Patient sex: M
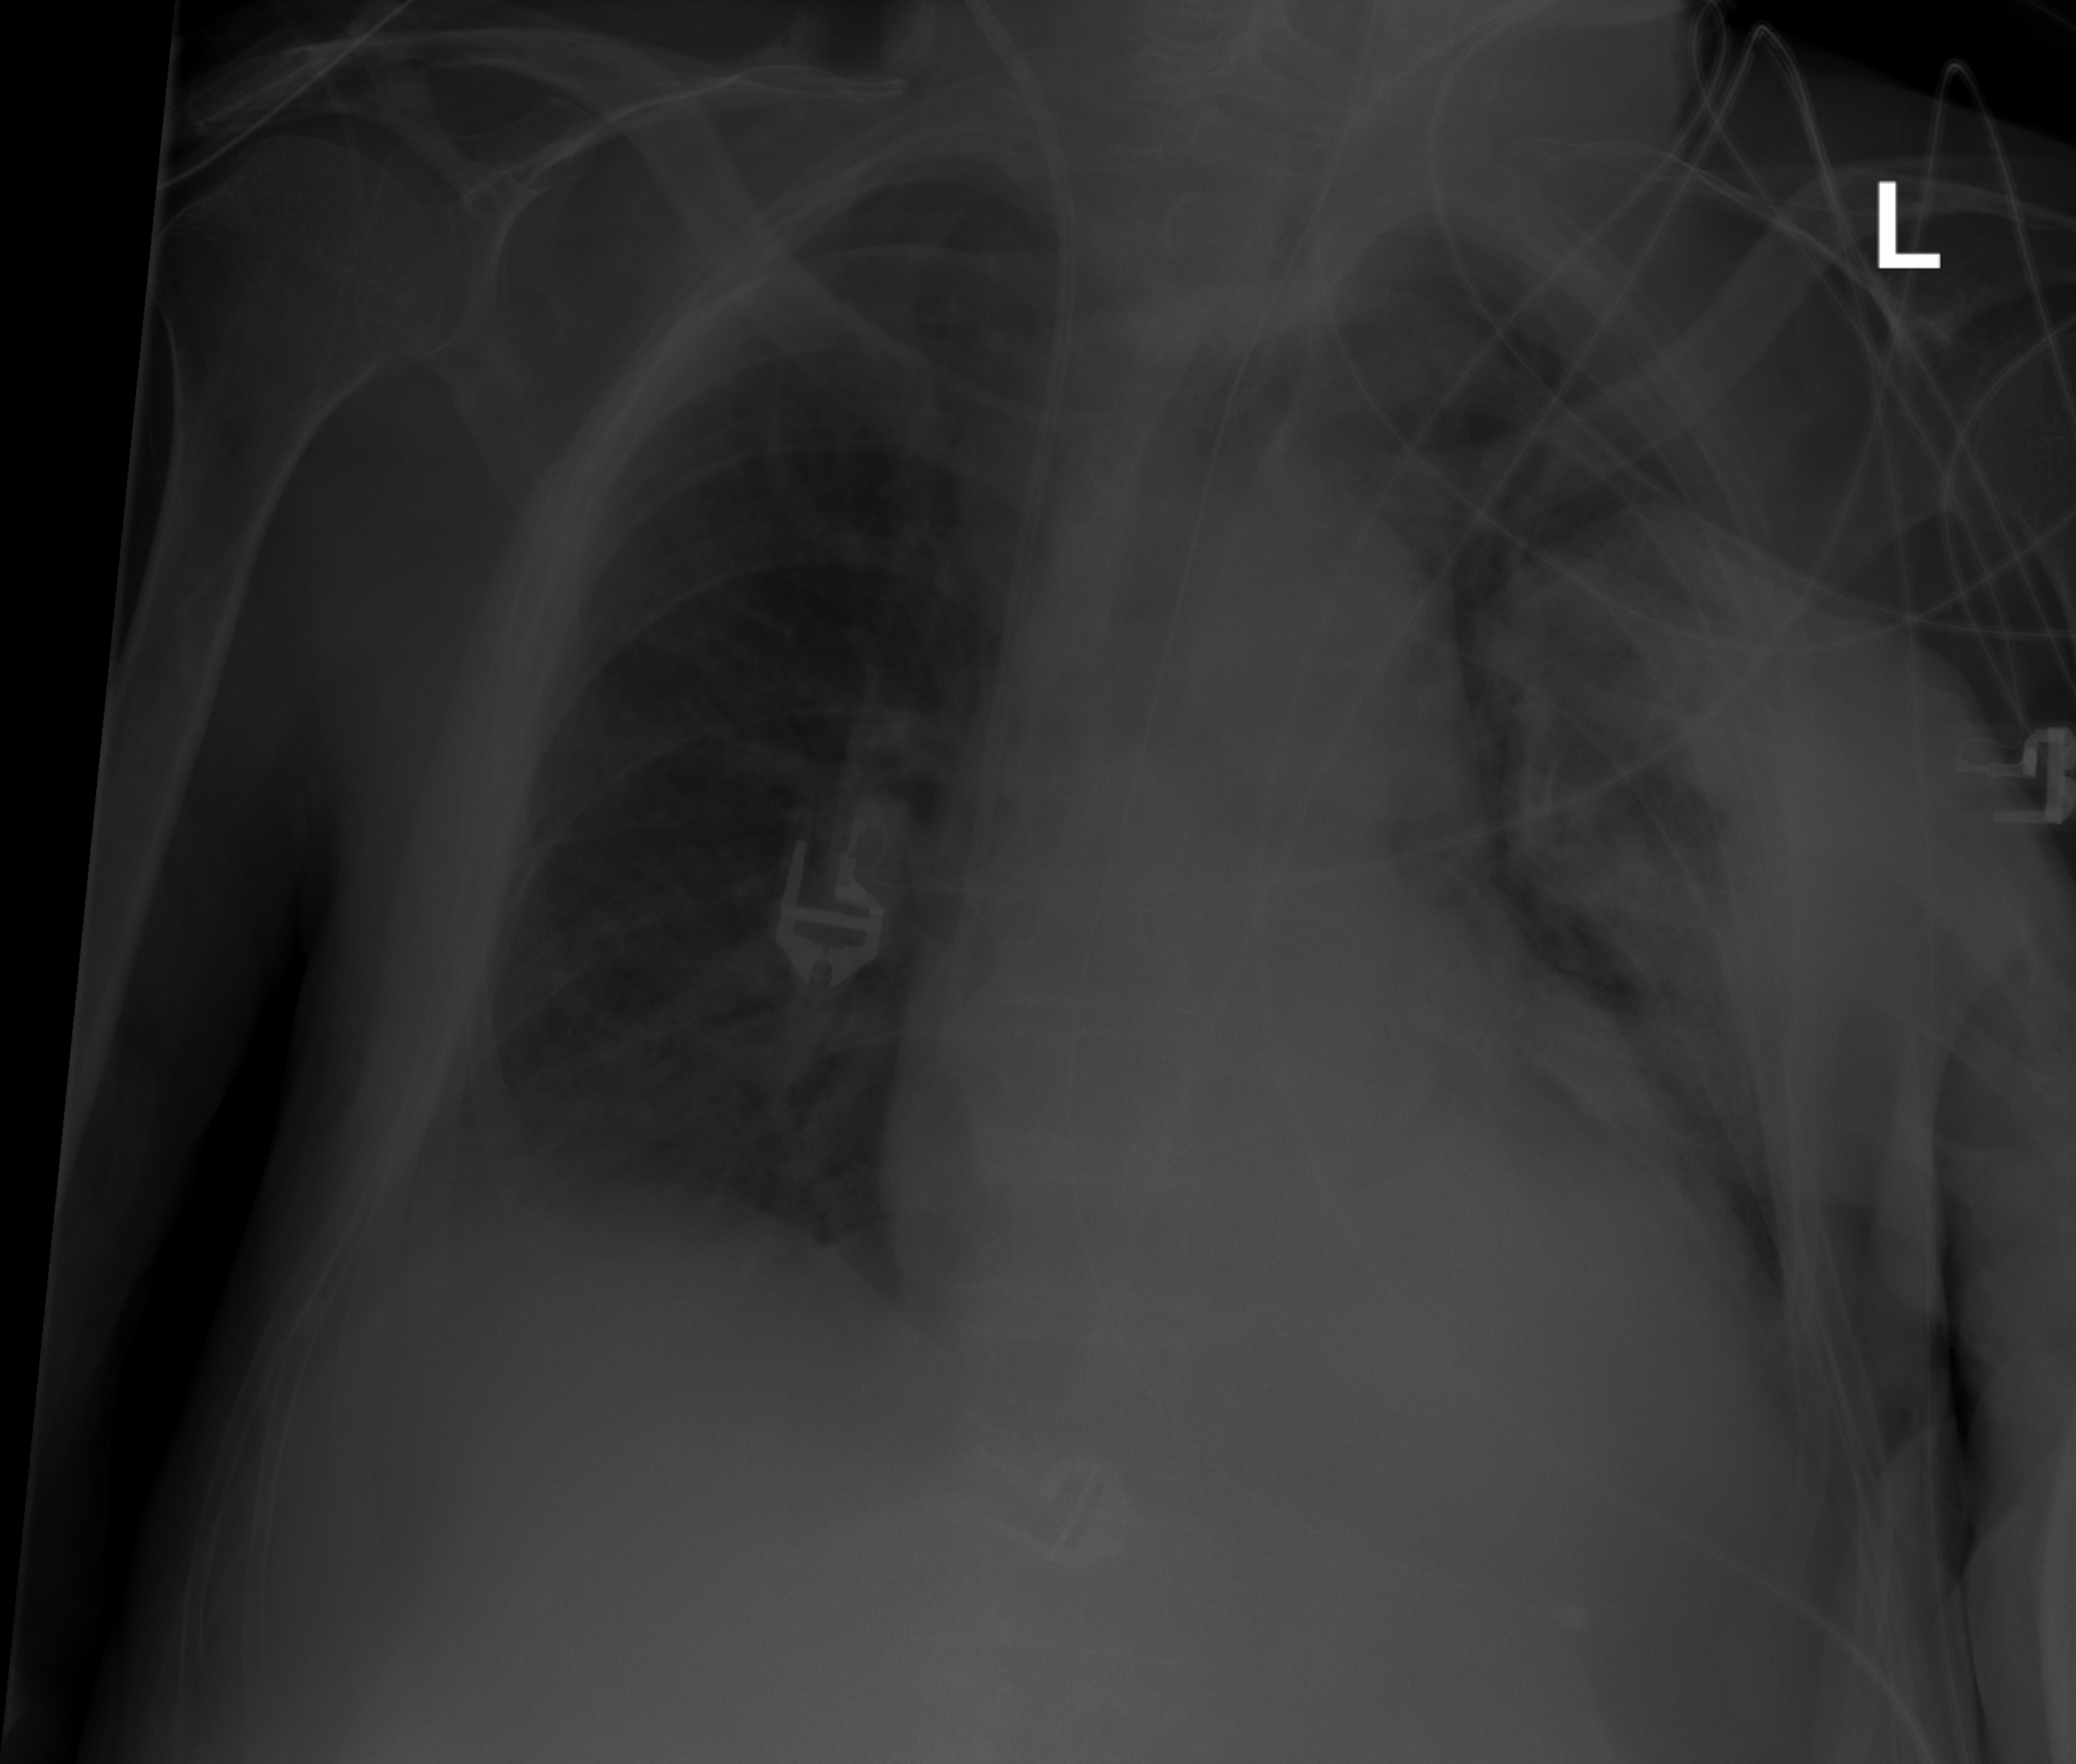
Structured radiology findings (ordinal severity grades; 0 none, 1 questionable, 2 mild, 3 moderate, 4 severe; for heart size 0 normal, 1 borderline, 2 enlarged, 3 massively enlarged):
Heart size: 2
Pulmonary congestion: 2
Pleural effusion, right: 1
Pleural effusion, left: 1
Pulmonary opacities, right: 0
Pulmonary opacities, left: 0
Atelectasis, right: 0
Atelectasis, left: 0